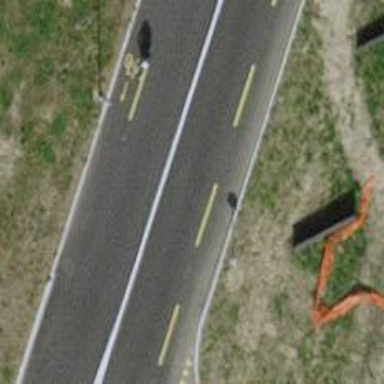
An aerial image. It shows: Secondary road with asphalt surface. There is separate cycle lane and sidewalk.